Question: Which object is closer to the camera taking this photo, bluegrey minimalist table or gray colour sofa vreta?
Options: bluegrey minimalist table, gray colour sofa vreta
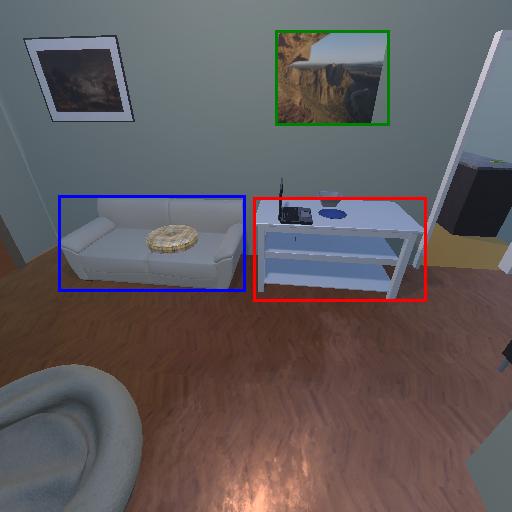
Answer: bluegrey minimalist table